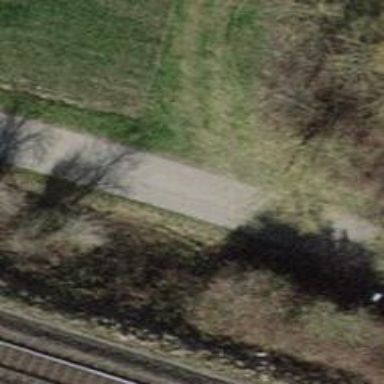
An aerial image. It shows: Cycleway with asphalt surface. The tracktype is grade1.